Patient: sex F, age 58
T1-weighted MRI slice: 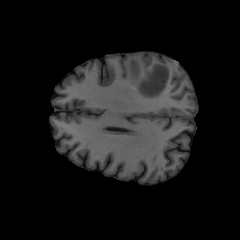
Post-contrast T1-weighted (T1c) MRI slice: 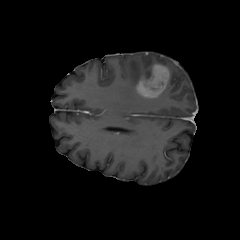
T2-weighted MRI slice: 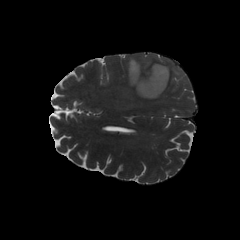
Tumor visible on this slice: yes
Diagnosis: Glioblastoma, IDH-wildtype
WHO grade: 4